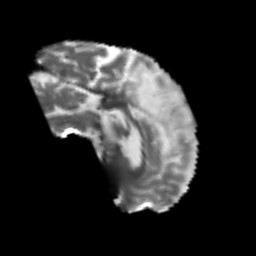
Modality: T2w
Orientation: sagittal
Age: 55
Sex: male
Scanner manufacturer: siemens
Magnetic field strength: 3 T
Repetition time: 4.987 s
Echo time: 0.0792 s